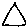
Label: triangle